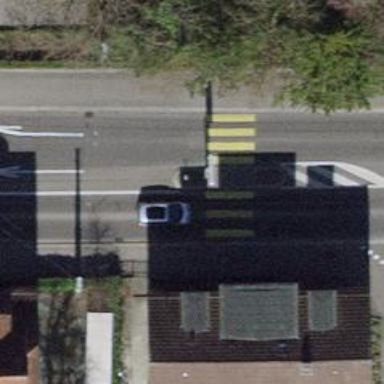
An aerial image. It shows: Marked pedestrian crossing with zebra designation and central island.